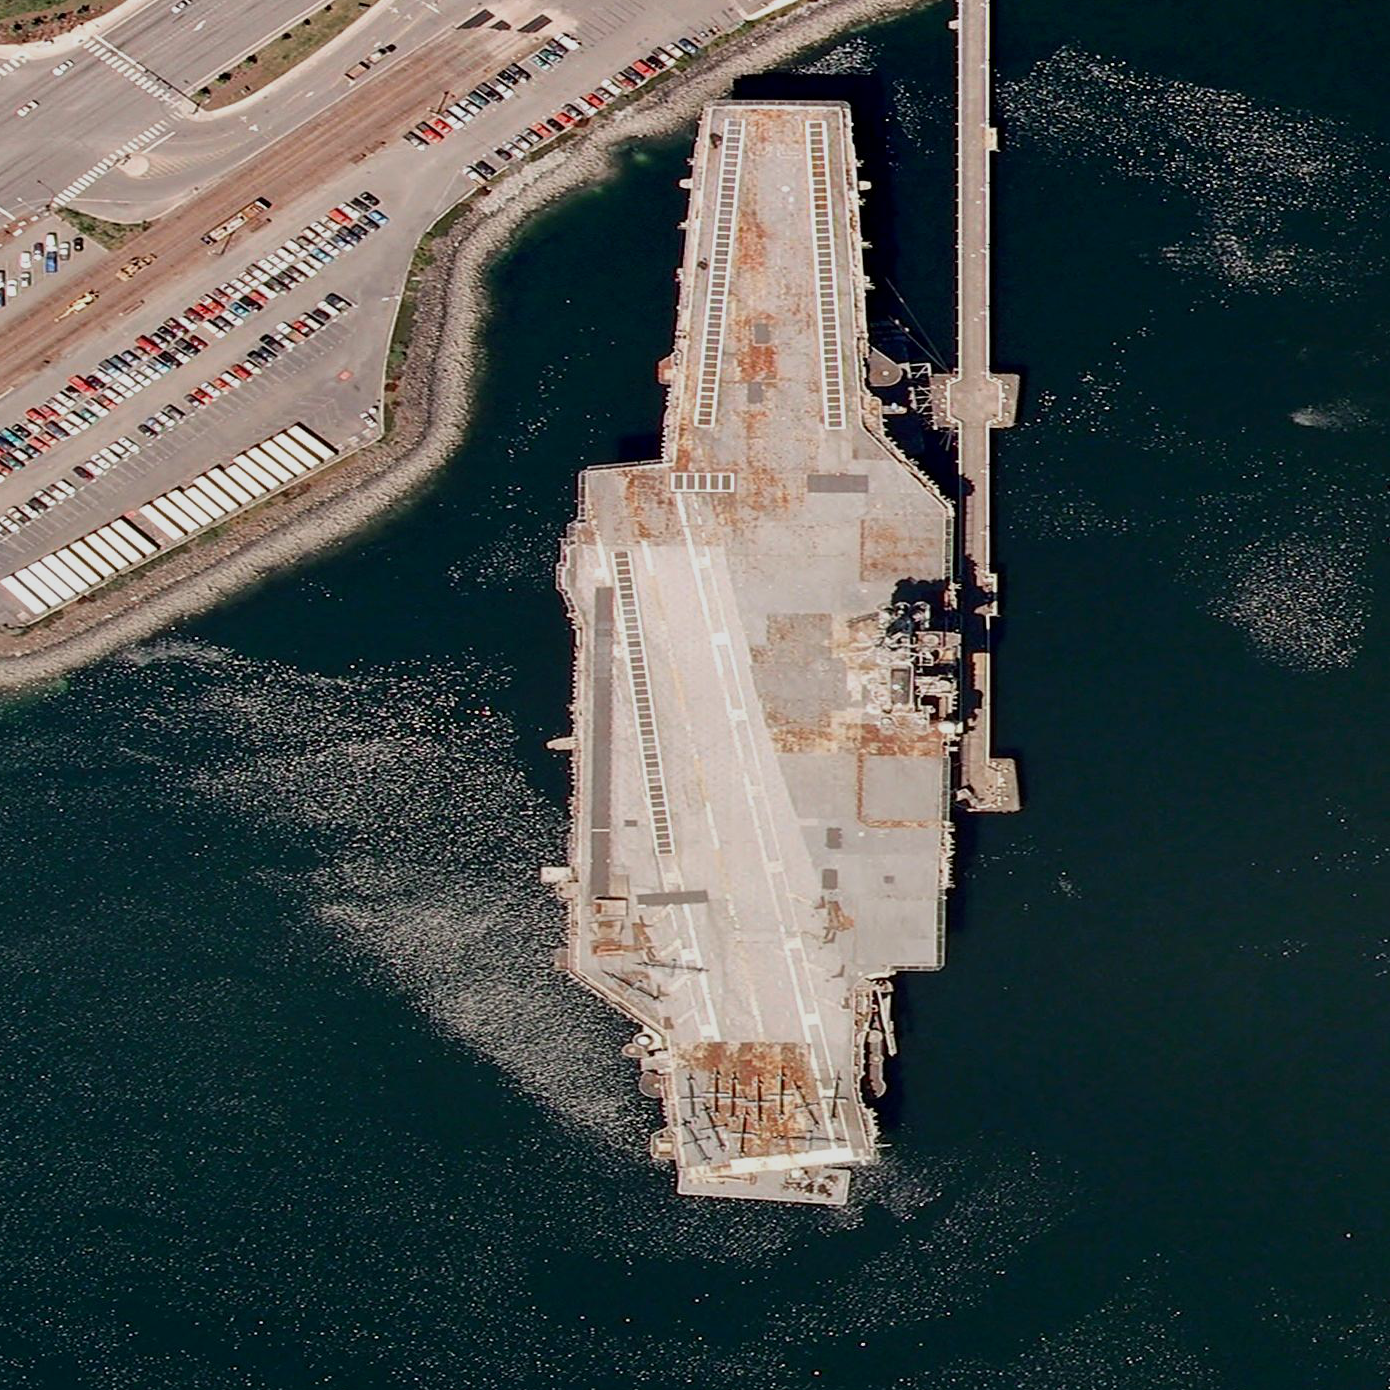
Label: aircraft_carrier